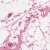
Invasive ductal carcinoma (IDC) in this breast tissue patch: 0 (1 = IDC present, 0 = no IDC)